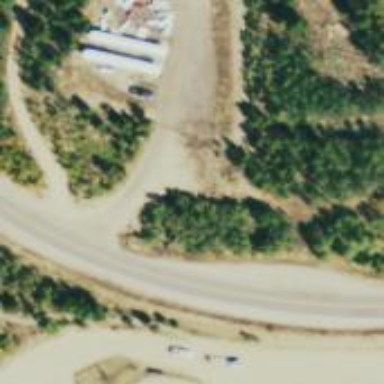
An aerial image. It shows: Driveway leading to service road.